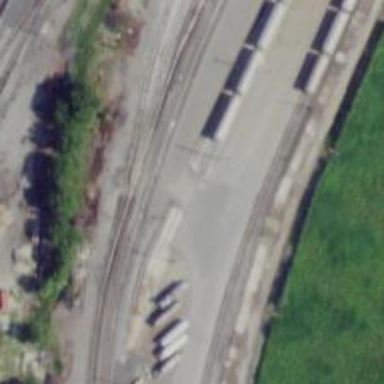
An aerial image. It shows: Railway level crossing.